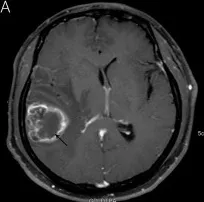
Significant heterogeneous enhancement is observed with evident edema after gadolinium administration (A-C).
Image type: radiology (mri)